Question: I'm building a game where the player draws a path between some letters to make a word. the problem there that the letters appear in the cards from left to right. is that related to 'Vector3'? I can't find a solution. I put values to (-1,1,1). the letters sorted from right to left but flipped. what are your suggestions please.
You may find the concept in the image below

'''
public void CreateTargetWords()
{
// Da li da kreiramo bonus slovca
int numberOfBonusLetters = 0;
int bonusLettersCreated = 0;
if (Random.Range(0, 2) == 0)
{
// Da vidimo koliko cemo slovca da napravimo da budu bonus
numberOfBonusLetters = Random.Range(1, LevelsParser.selectedPack + 1);
}
List<GameObject> allLetters = new List<GameObject>();
if (!isBonus)
{
// Ako je broj trazenih reci veci od 3 onda delimo na dva holdera u suprotnom stavljamo u jedan
if (targetWords.Count <= 3)
{
// Za svaku rec iz niza targetovanih reci kreiramo po jedan wordHolder objekat
for (int i = targetWords.Count - 1; i >= 0; i--)
{
GameObject newWord = Instantiate(wordHolder, targetWordsHolder.transform) as GameObject;
newWord.transform.localPosition = Vector3.zero;
newWord.GetComponent<TargetWord>().word = targetWords[i];
// Zatim za svako slovo iz reci kreiramo letterHolder objekat i popunjavamo ga
char[] letters = targetWords[i].ToCharArray();
for (int j = 0; j < letters.Length; j++)
{
GameObject newLetter = Instantiate(letterHolder, newWord.transform) as GameObject;
newLetter.transform.Find("AnimationHolder/LetterImage").GetComponent().sprite = GetLetterSprite(letters[j].ToString());
newLetter.transform.Find("AnimationHolder/LetterImage").GetComponent().enabled = false;
allLetters.Add(newLetter);
}
newWord.transform.localScale = Vector3.one;
}
}
else
{
// Ukljucujemo odgovarajuce holdere
targetWordsHolder.SetActive(false);
targetWordsHolder1.SetActive(true);
targetWordsHolder2.SetActive(true);
targetWordsHolder1.
// Najmanja sirina targetovanog slova
// float minLetterSize = 10000; // Postavljamo na brojku koja je sigurno mnogo veca od ostalih
// Kreiramo prvu polovinu reci
for (int i = targetWords.Count - 1; i > targetWords.Count / 2 - 1; i--)
{
GameObject newWord = Instantiate(wordHolder, targetWordsHolder1.transform) as GameObject;
newWord.transform.localPosition = Vector3.zero;
newWord.GetComponent<TargetWord>().word = targetWords[i];
// Zatim za svako slovo iz reci kreiramo letterHolder objekat i popunjavamo ga
char[] letters = targetWords[i].ToCharArray();
for (int j = 0; j < letters.Length; j++)
{
GameObject newLetter = Instantiate(letterHolder, newWord.transform) as GameObject;
newLetter.transform.Find("AnimationHolder/LetterImage").GetComponent().sprite = GetLetterSprite(letters[j].ToString());
newLetter.transform.Find("AnimationHolder/LetterImage").GetComponent().enabled = false;
allLetters.Add(newLetter);
}
newWord.transform.localScale = Vector3.one;
// // Proveravamo i setujemo velicinu najmanjeg slova
// if (newWord.transform.GetChild(0).GetComponent<RectTransform>().sizeDelta.x < minLetterSize)
// {
// minLetterSize = newWord.transform.GetChild(0).GetComponent<RectTransform>().rect.width;
// }
}
'''
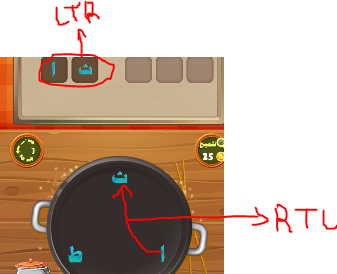
Answer: Without seeing any code, you probably want to flip your loop:
'''
for(int i = 0; i < cards.Count; i++)
'''
to
'''
for(int i = (cards.Count - 1); i >= 0; i--)
'''
But please share some code, so we can help.
Edit: Corrected Loop.